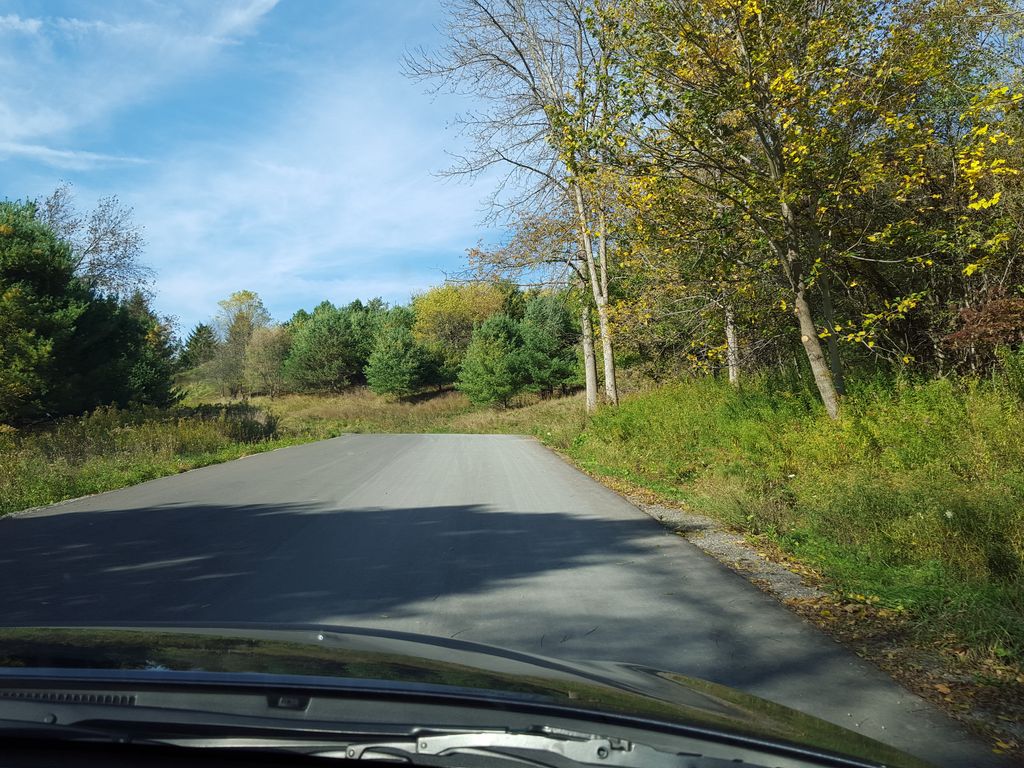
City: hamilton